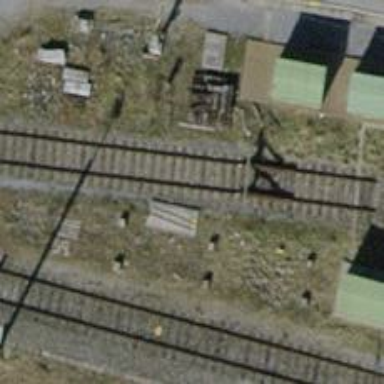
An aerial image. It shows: Railway buffer stop.